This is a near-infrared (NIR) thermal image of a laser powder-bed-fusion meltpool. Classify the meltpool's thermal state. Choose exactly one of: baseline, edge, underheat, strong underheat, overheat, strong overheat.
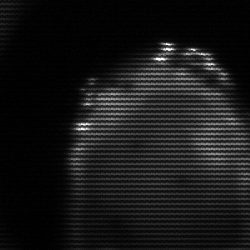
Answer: edge